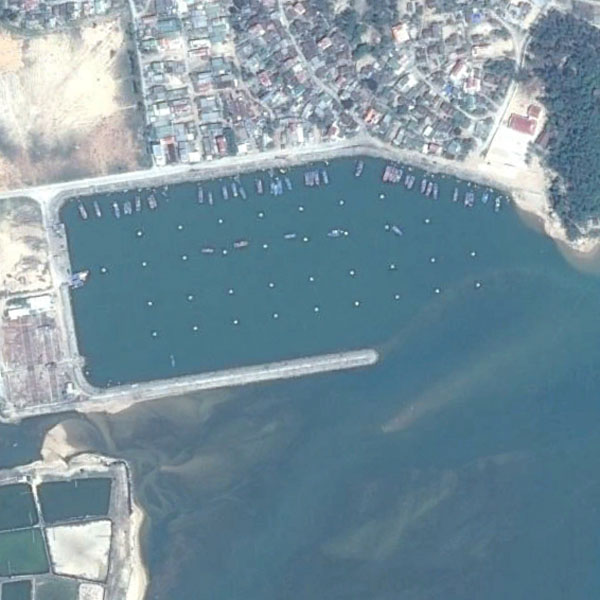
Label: Port